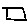
Label: square